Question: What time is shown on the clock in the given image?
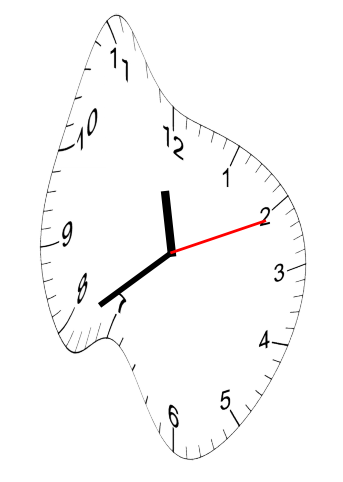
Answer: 11:39:11